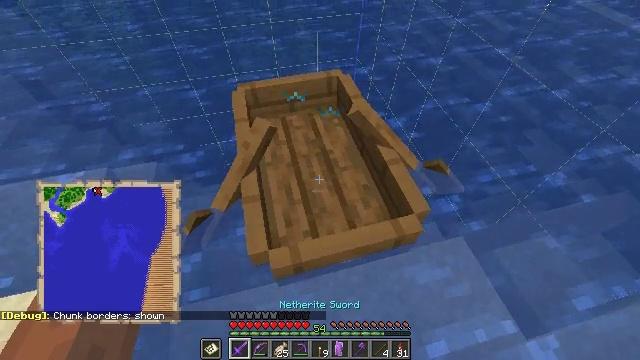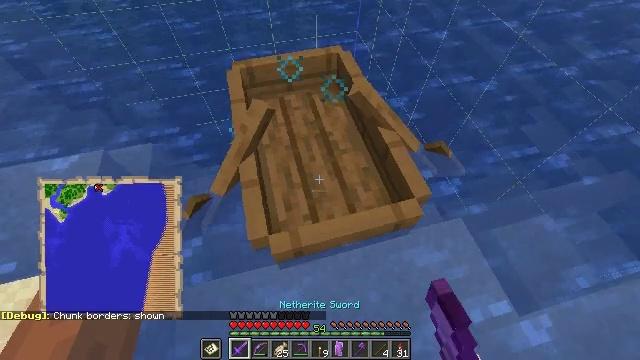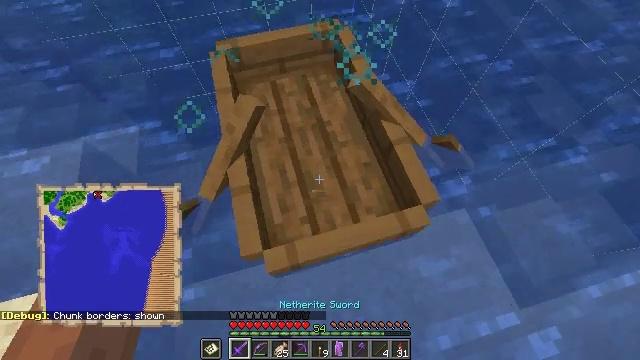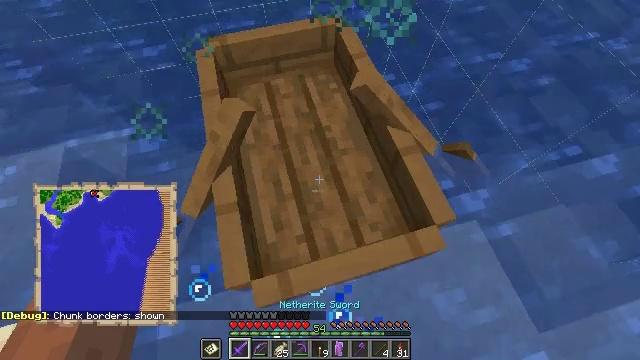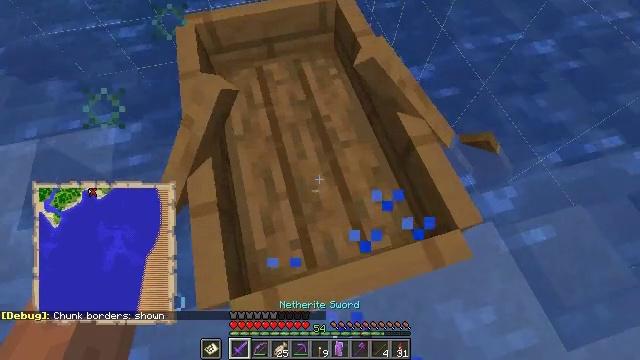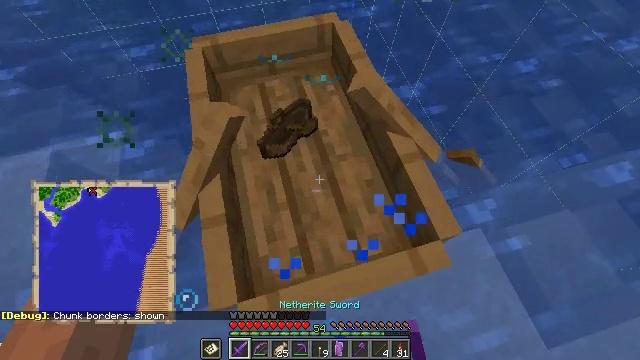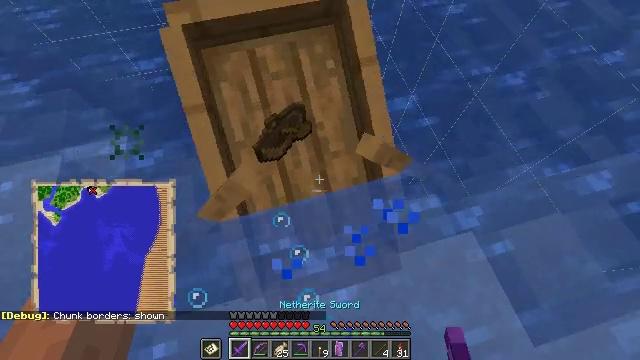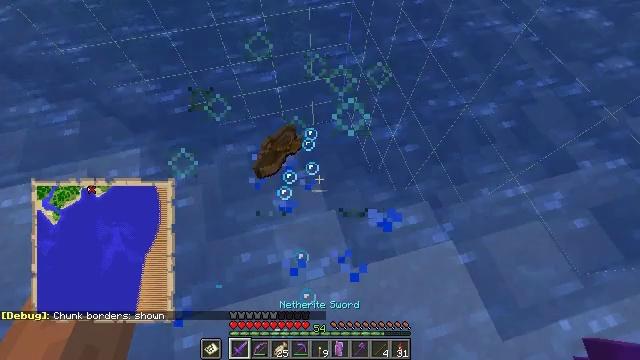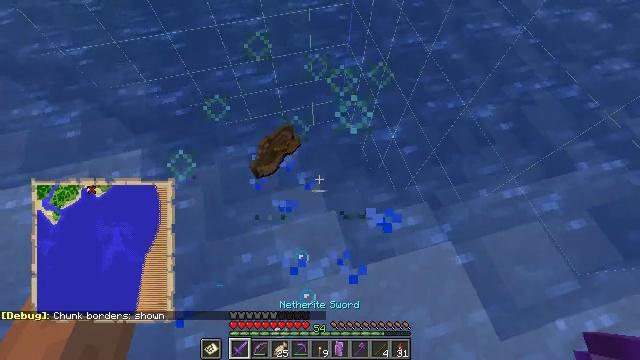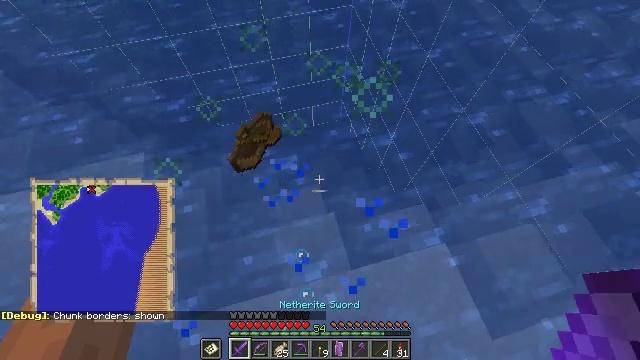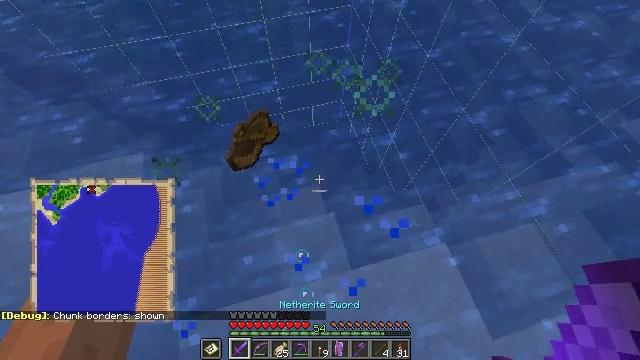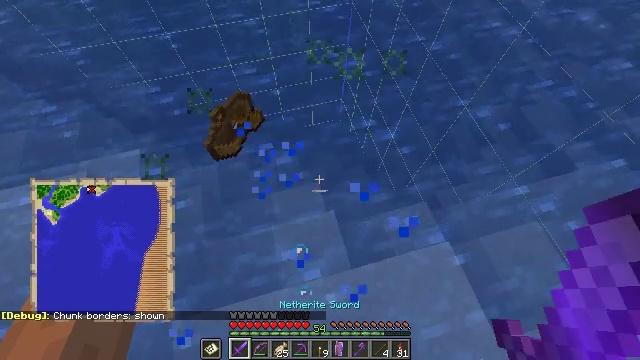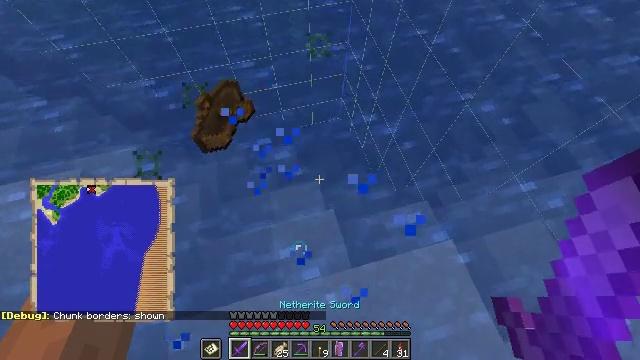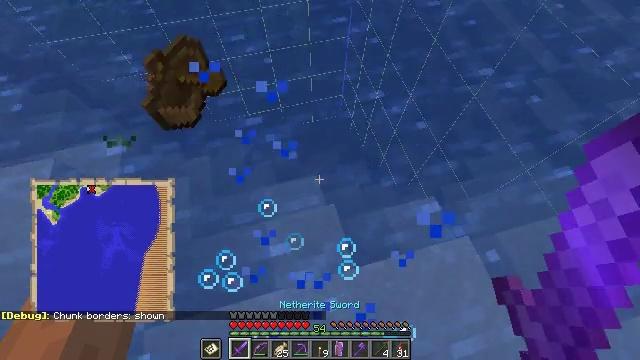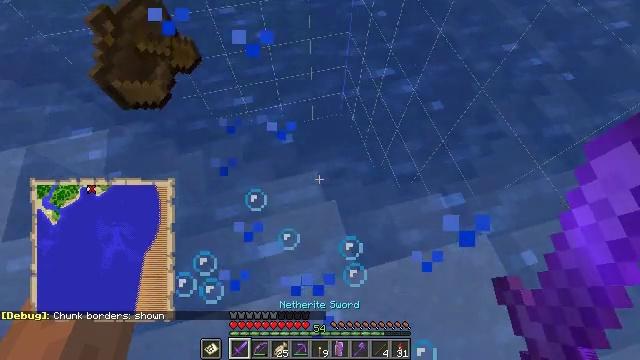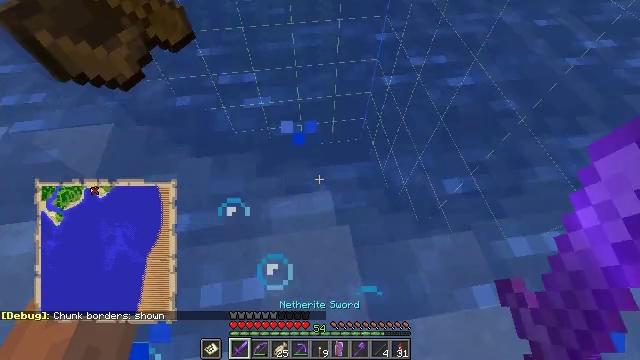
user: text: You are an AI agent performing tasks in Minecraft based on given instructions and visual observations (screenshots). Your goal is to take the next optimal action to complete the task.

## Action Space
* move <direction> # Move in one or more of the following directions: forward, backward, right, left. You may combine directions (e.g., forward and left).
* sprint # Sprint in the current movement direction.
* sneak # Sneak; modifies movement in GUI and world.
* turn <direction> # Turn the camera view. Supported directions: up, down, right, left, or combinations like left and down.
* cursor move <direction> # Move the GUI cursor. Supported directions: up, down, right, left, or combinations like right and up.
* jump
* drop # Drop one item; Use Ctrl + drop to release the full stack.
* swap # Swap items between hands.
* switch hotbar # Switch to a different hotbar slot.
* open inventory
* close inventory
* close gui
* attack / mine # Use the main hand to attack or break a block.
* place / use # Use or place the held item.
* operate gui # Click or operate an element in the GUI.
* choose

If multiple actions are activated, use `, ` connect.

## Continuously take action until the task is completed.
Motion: motion action
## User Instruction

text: Collect sand to make glass.
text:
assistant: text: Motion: move forward, turn down, attack / mine
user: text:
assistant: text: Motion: move forward, turn right and down, attack / mine
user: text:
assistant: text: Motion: move forward, attack / mine
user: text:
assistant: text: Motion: no_op
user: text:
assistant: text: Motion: no_op
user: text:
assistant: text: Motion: no_op
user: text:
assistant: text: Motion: no_op
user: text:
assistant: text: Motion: no_op
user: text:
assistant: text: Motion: no_op
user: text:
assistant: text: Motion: no_op
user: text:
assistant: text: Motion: no_op
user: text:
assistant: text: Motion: move forward
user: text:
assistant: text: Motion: move forward
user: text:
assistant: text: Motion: move forward
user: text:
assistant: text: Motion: move forward, turn left and up
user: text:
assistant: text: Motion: move forward, turn left and up
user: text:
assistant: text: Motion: move forward, turn left and up
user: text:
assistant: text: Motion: move forward, turn left and up
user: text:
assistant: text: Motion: move forward
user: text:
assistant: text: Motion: move forward, turn left
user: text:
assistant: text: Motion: move forward, turn left and up
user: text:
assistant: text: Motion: move forward, turn left and up
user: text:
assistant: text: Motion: move forward, turn left and up
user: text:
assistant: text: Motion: move forward
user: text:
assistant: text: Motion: move forward
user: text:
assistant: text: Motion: move forward
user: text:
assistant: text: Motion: move forward, turn left
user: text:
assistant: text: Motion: move forward, turn left and up
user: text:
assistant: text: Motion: move forward, turn left and up
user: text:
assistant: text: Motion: move forward, turn left